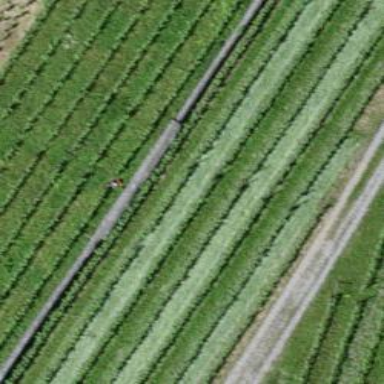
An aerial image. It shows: Vineyard growing grapes.